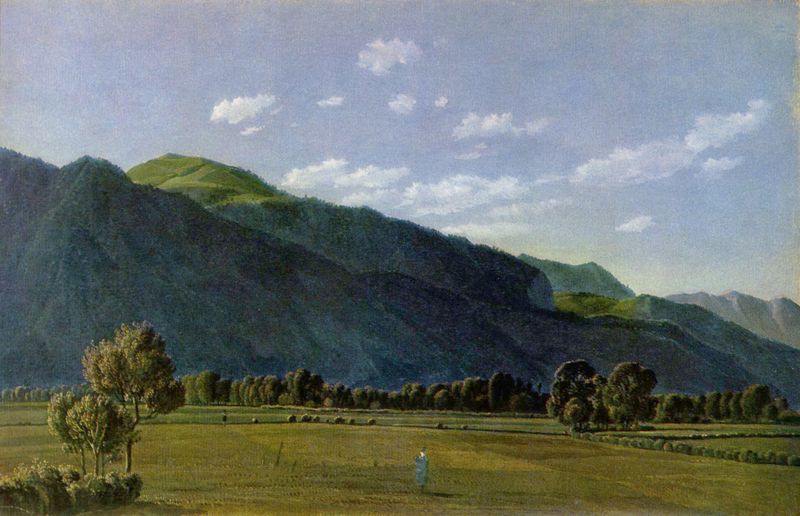
Titel: Blick in das Tal von Kreuth
Künstler: Wilhelm Kobell
Standort: München
Institution: Staatliche Graphische Sammlung
Schlagwörter: baum, berg, blau, gemälde, himmel, mann, schatten, weiß, wolken, bäume, gelb, grün, landschaft, äste, braun, frau, grau, hell, hintergrund, kleid, licht, mitte, schwarz, gras, weg, wiese, wolke, zaun, malerei, mensch, spitze, weit, bild, reiche, öl, birke, ebene, feld, felder, ferne, gräser, horizont, hügel, natur, pappeln, strauch, weide, weite, wind, büsche, sonne, sträucher, wege, land, spitzen, person, tal, wald, sommer, ruhe, ansicht, abhang, acker, ernte, heu, anstieg, berge, gebirge, gipfel, hang, sonnenlicht, aue, dunkelgrün, hecke, violett, herde, alm, berglandschaft, idylle, spazieren, friedrich, wetter, frühling, gestalt, bayern, spaziergang, alpen, wälder, hinten, bergkamm, schweiz, reihe, heiter, flur, sonnig, österreich, laubbäume, spaziergänger, hänge, gebirgskette, bewaldet, auenlandschaft, almwiese, vorne, eald, böume, wiesn, höhen, garmisch, dunkelgründ, tiefebene, nichts, gebirgszüge, vogelscheuche, almen, sommerwetter, vorgebirge, gewirge, kamme, stohballen, bäumenreihe, hügeln, blaues land, scheuche